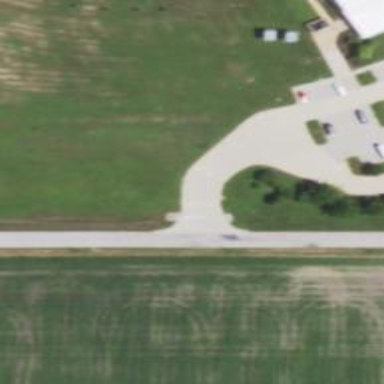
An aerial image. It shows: Road with left marking.